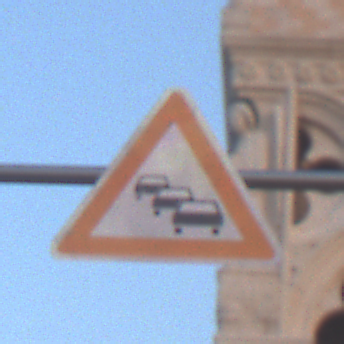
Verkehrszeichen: Stau
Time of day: SunriseSunset
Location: Outdoor (Urban)
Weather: Clear
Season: NotSpecified
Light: Natural